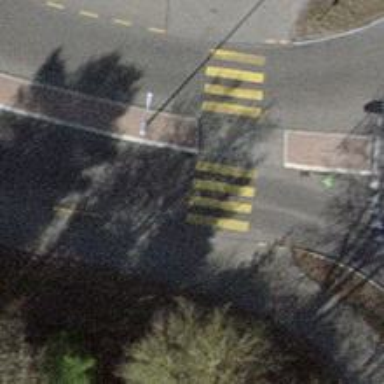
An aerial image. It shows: Uncontrolled road crossing with pedestrian island.